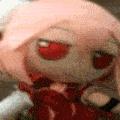
Label: anime